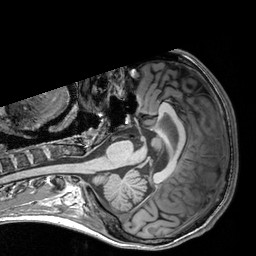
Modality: T1w
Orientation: axial